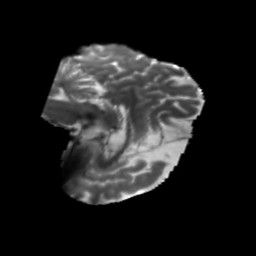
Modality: T2w
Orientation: sagittal
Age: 56
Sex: female
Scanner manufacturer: siemens
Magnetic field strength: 3 T
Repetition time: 5.25 s
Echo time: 0.08 s